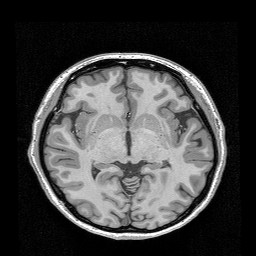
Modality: T1w
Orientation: coronal